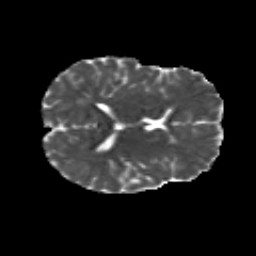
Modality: MD
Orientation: axial
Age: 23
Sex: male
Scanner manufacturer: siemens
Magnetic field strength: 3 T
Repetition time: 8.8 s
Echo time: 0.085 s